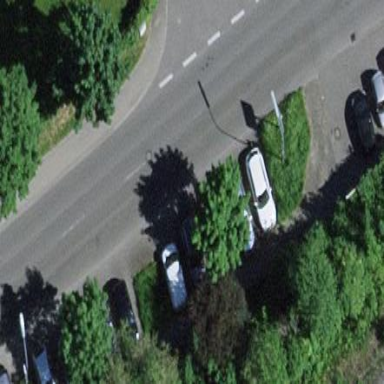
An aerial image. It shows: Street-side parking area with park and ride facilities.